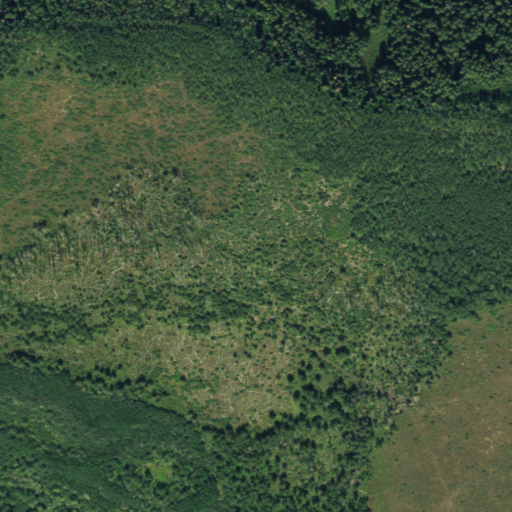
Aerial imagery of plain(s) in Colorado named Grass Park containing deciduous forest, shrub, and mixed forest